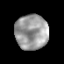
Tissue: prostate
Cell type: T cells
Senescence score: 0.293
Nuclear area (px): 1129
Mean DAPI intensity: 155.946